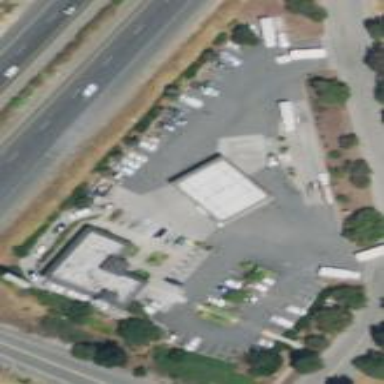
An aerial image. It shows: Fuel station.